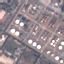
Land use / land cover: Industrial